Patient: sex F, age 70
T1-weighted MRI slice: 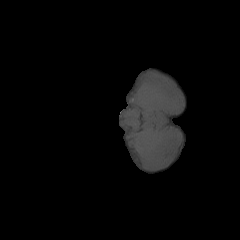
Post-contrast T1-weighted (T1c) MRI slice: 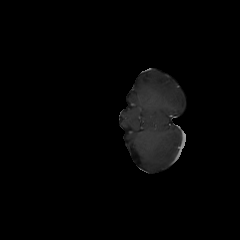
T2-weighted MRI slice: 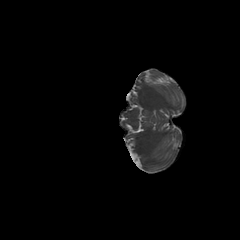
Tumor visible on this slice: no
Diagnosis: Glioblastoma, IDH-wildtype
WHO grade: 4